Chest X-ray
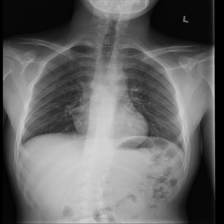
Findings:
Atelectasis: negative
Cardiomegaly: negative
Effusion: negative
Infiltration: negative
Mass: negative
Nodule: negative
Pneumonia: negative
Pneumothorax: negative
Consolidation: negative
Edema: negative
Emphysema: negative
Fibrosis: negative
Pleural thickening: negative
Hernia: negative